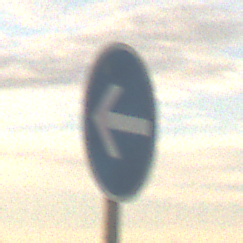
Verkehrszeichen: VorgeschriebeneFahrtrichtungHierLinks
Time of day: SunriseSunset
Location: Outdoor (Nature)
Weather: PartlyCloudy
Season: NotSpecified
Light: Natural